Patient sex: F
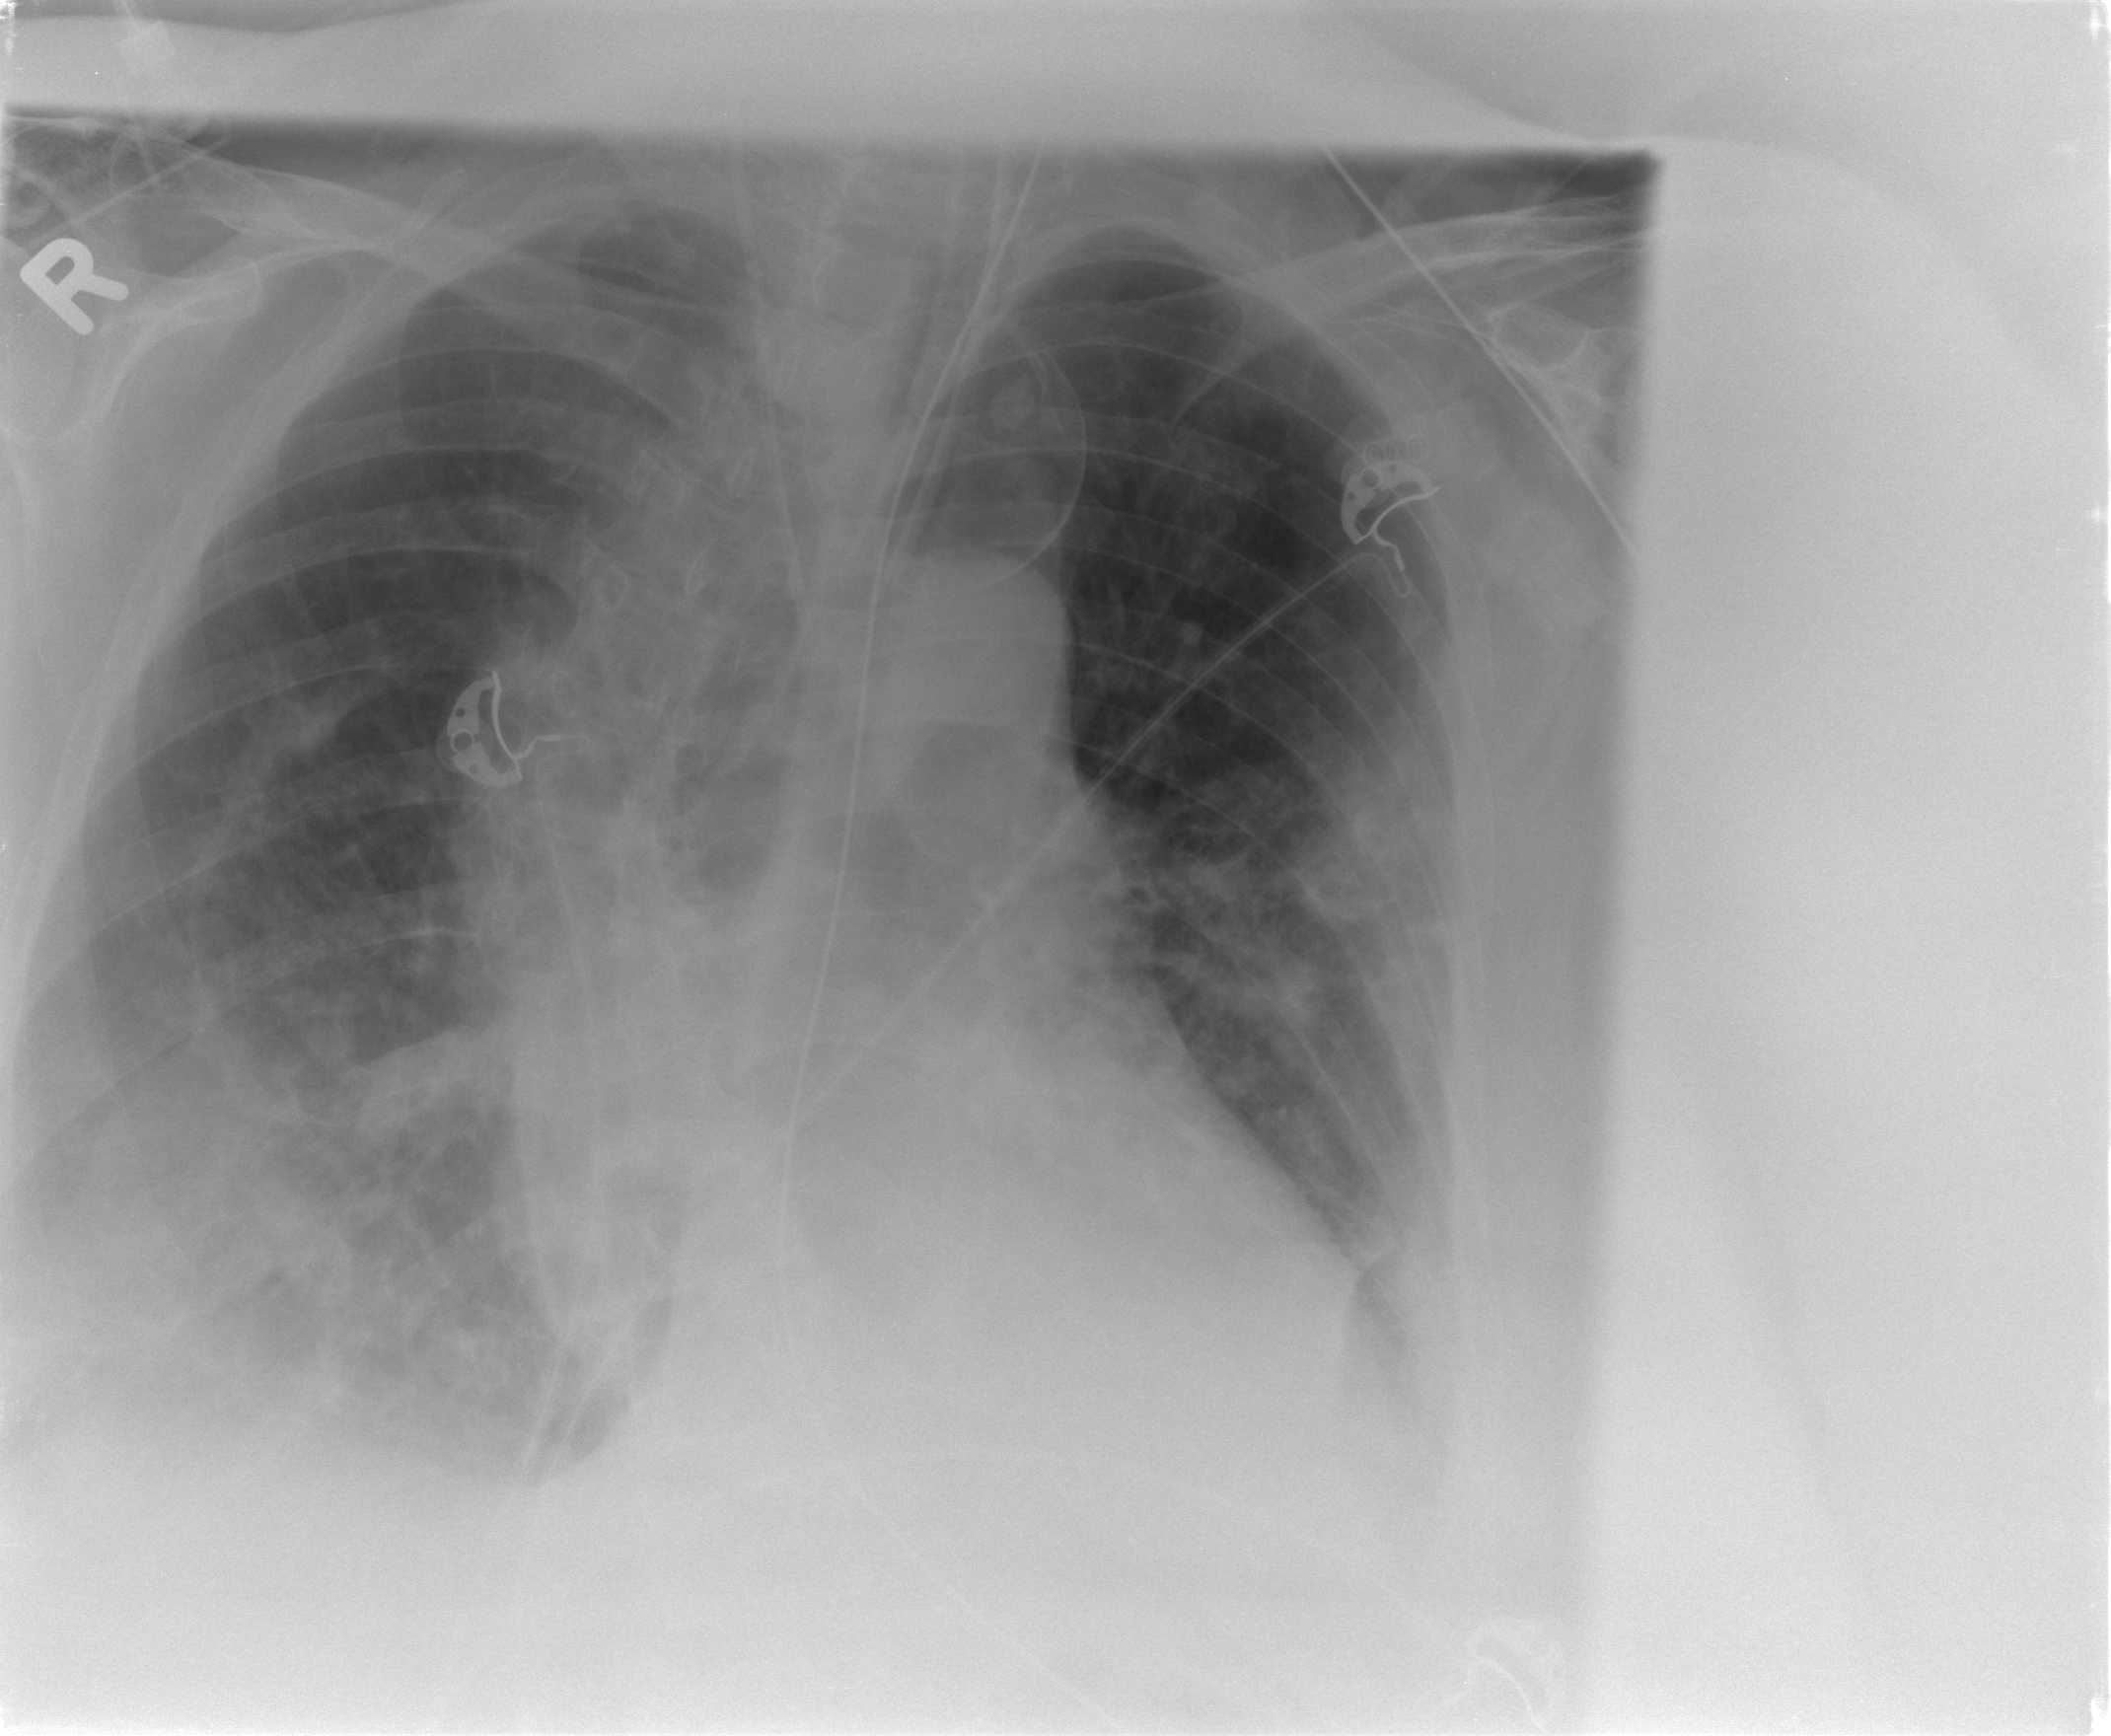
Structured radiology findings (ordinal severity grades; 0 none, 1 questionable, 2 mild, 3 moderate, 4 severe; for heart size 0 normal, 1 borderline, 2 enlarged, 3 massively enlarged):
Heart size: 0
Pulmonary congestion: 0
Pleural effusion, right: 2
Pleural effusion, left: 1
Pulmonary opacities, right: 2
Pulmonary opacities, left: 1
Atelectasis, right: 2
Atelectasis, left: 1